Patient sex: M
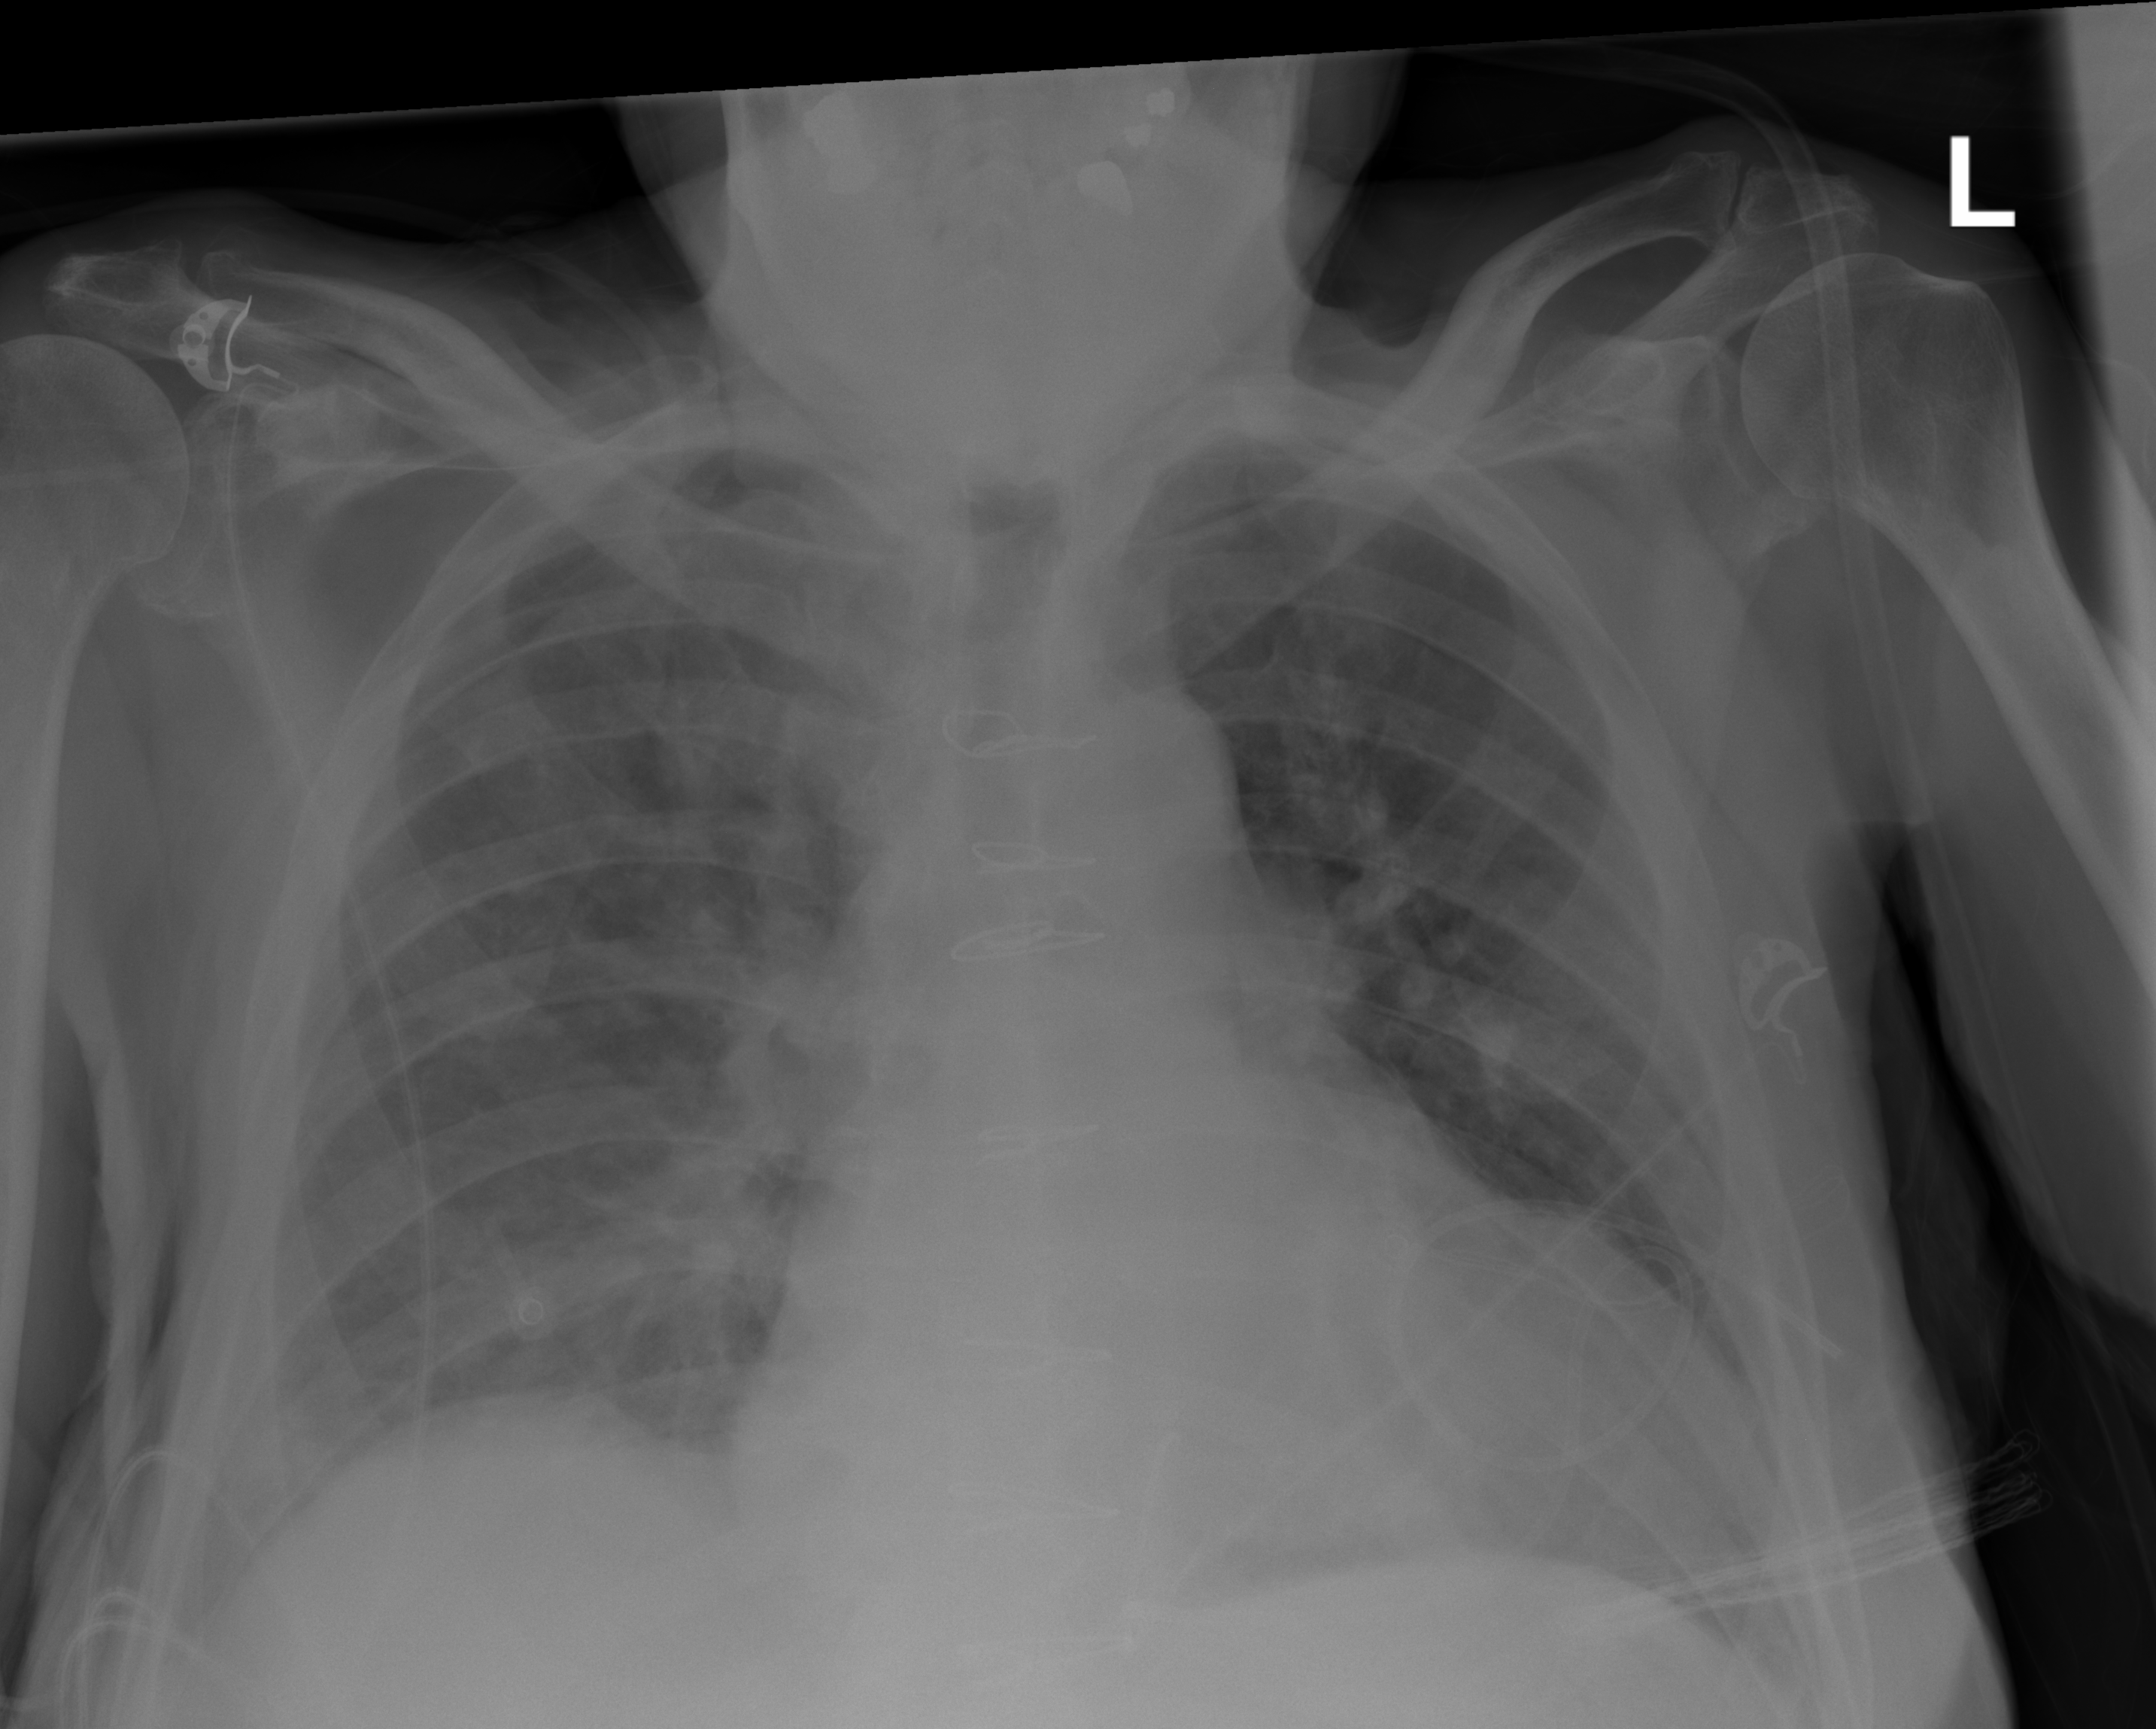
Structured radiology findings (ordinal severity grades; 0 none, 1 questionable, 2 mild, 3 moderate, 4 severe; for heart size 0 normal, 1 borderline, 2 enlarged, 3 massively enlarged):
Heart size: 2
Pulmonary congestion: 2
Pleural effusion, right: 1
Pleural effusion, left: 2
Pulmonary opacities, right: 1
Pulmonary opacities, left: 0
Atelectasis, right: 0
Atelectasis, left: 0